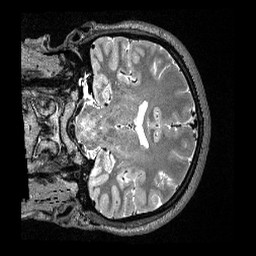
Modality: T2w
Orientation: coronal
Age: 26
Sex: male
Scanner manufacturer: siemens
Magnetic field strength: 3 T
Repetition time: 3.2 s
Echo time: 0.479 s